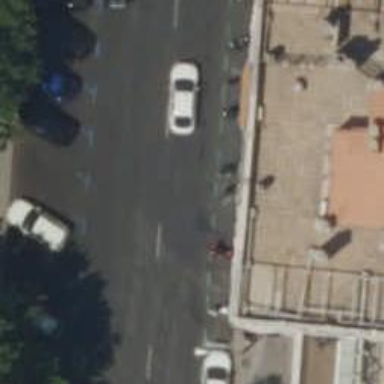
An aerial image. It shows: Motorcycle parking area.